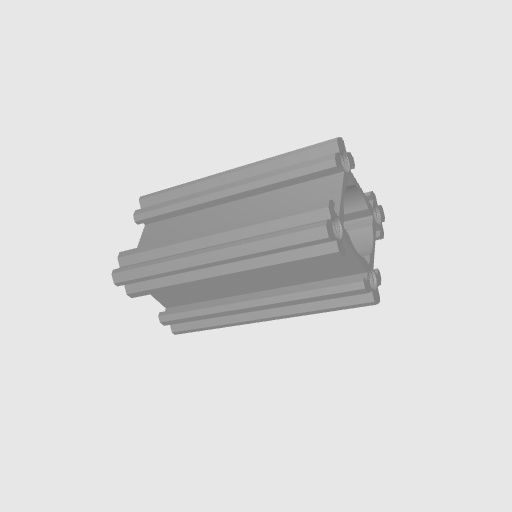
Part: GoRAIL48